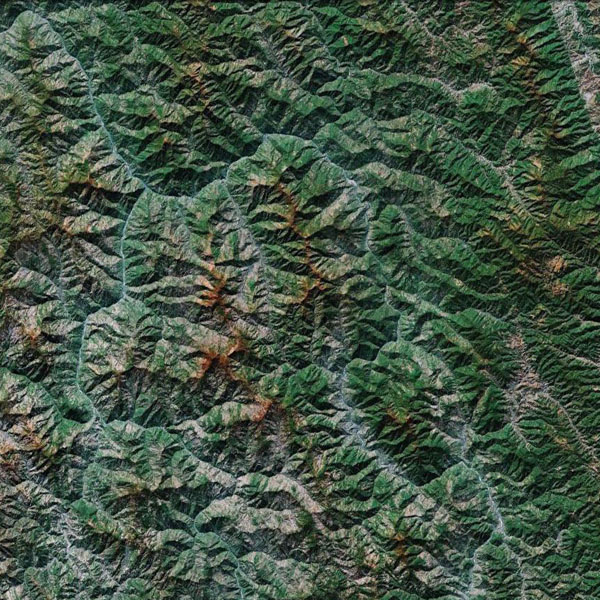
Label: Mountain